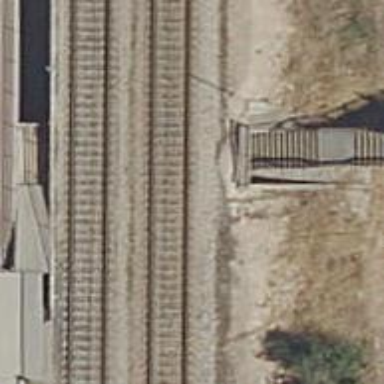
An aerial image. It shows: Railway track with contact line for electrification.